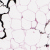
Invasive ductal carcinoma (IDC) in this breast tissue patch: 0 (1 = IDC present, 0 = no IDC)